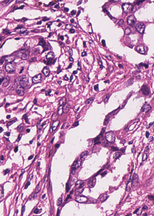
Tumor epithelial tissue: yes
Tumor-associated stroma tissue: yes
Normal tissue: no